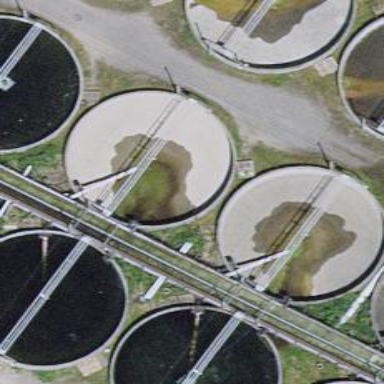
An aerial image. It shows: Image of wastewater.